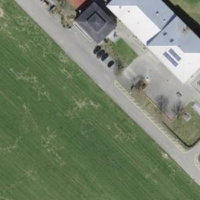
EUNIS habitat code: 52
Species observed at this site:
Carpinus betulus